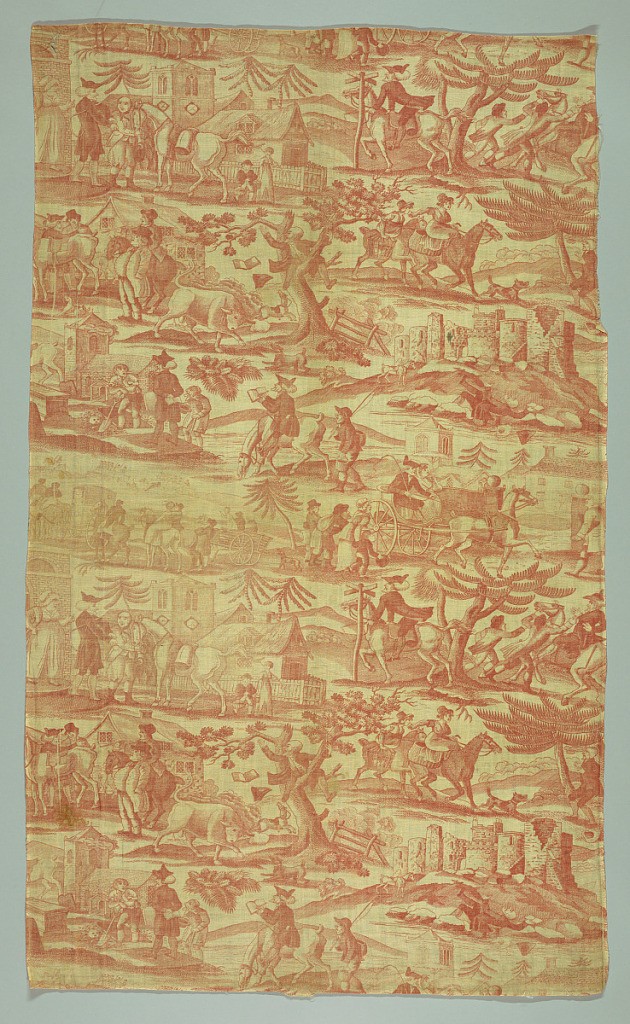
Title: Textile
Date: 1820
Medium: cotton Technique: printed by engraved roller on plain weave
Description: Humorous scenes based on "Dr. Syntax's Tour" in red on white.